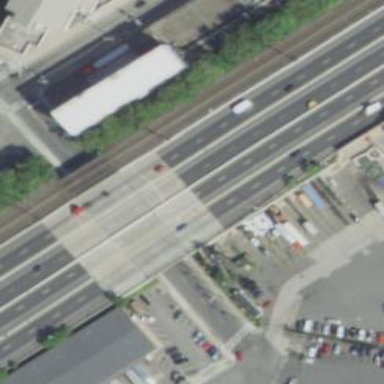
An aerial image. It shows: Urban freeway bridge over motorway.